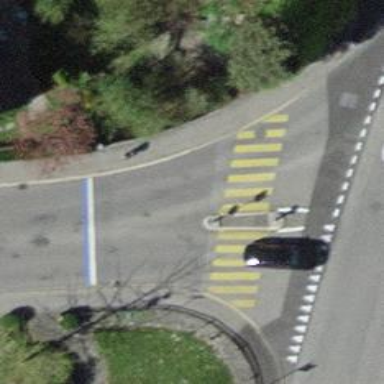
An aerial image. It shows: Marked road crossing with pedestrian island.